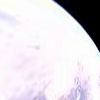
Label: sunburn